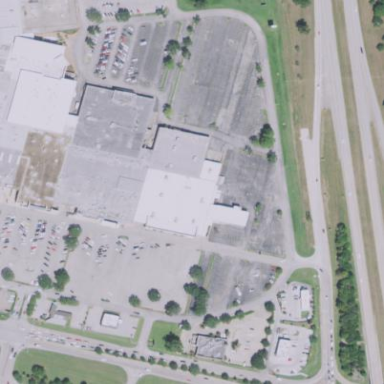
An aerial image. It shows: Mall building.